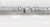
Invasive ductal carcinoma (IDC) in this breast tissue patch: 0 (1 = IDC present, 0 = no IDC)